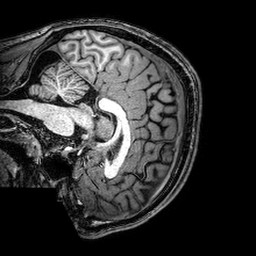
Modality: T1w
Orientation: sagittal
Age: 23
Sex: male
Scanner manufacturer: philips
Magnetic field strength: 3 T
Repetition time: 0.00818 s
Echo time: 0.00373 s